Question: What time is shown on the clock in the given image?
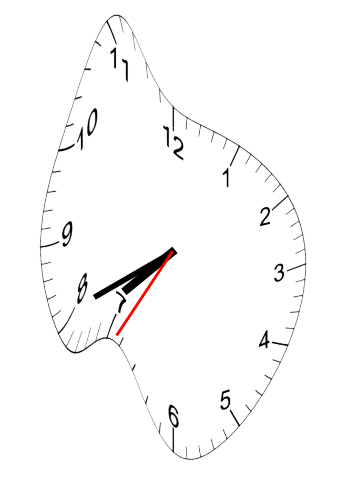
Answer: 07:40:35